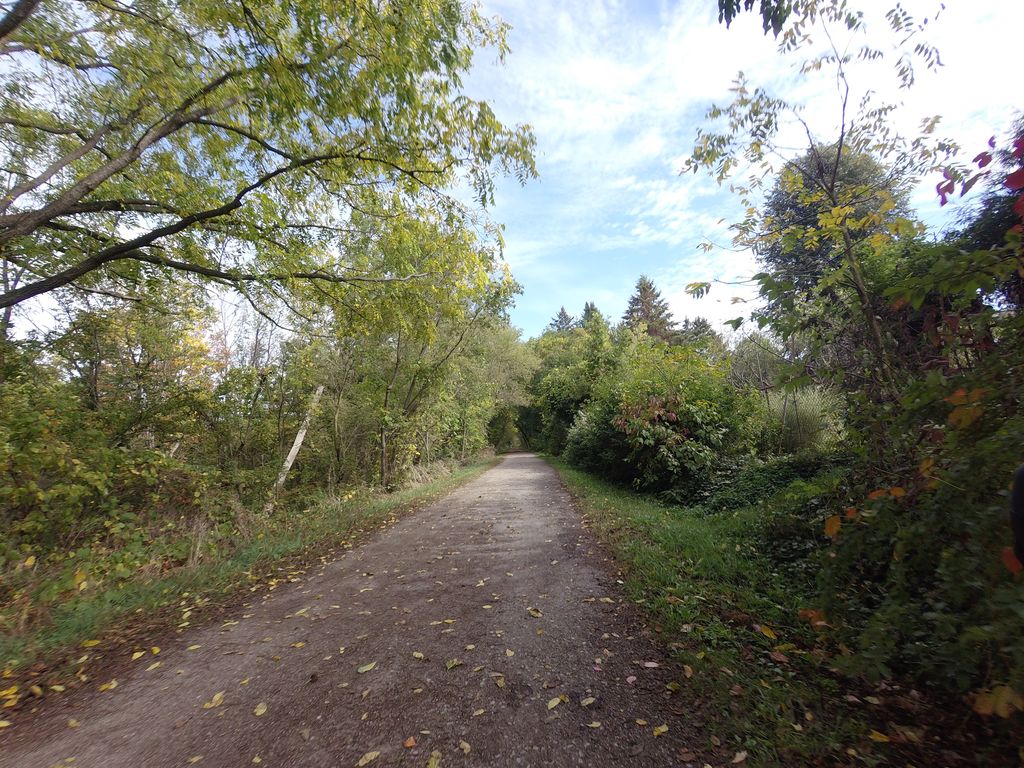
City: hamilton